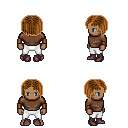
a pixel art fantasy rpg character, male body template, human, dark skin, brown long-sleeve shirt, white pants, brown pageboy hairstyle, leather bracers, maroon shoes, four views (front, back, left, right), 2x2 character sprite sheet, small pixel art, hard edges, no anti-aliasing